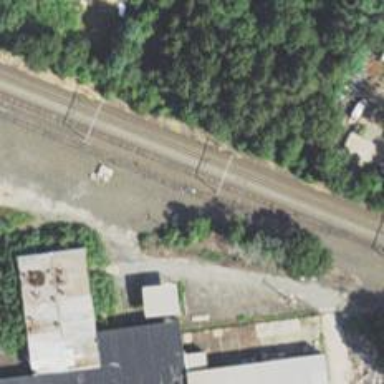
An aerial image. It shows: Railway siding with rails.